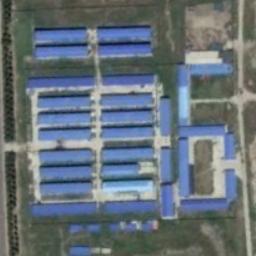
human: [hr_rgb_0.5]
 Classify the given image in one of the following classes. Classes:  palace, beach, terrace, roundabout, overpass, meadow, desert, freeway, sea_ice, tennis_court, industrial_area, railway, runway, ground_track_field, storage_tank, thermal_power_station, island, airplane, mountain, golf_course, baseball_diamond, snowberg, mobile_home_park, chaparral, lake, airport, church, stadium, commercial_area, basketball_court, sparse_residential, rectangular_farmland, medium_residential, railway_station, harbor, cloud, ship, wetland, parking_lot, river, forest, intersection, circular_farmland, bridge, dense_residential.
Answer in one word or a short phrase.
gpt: industrial_area